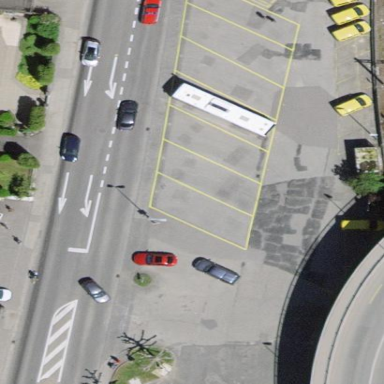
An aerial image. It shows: Public transport station.